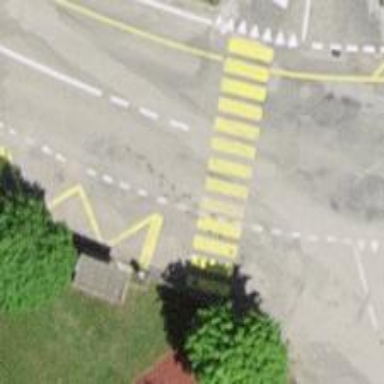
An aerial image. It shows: Uncontrolled zebra crossing.